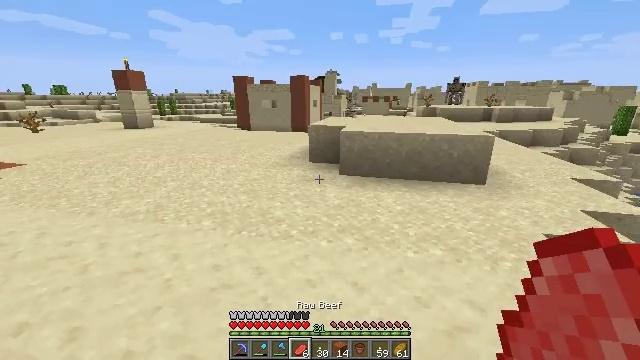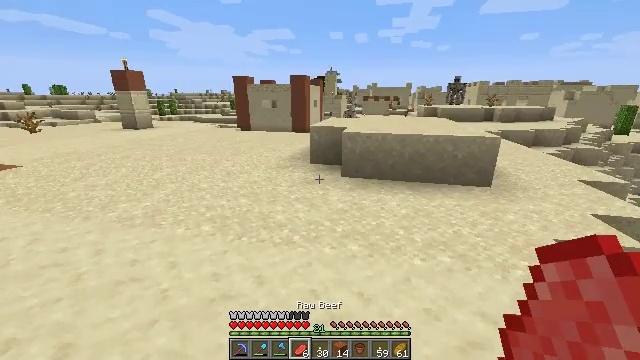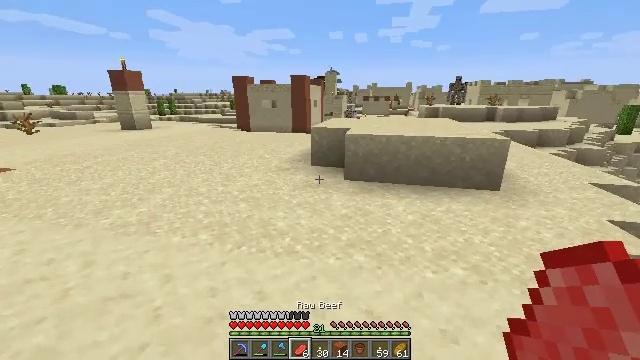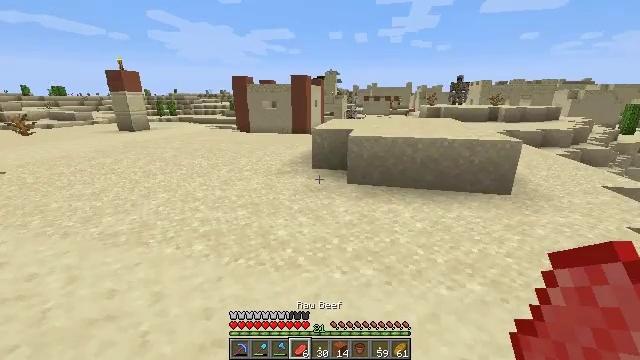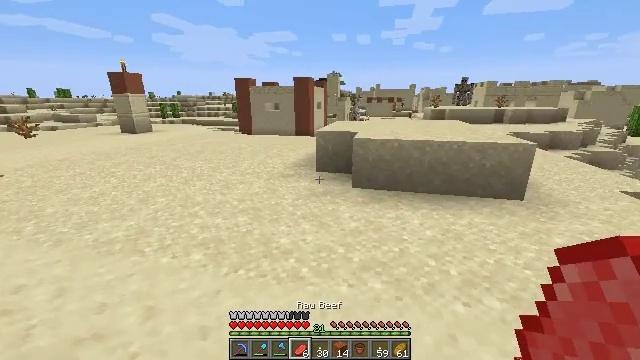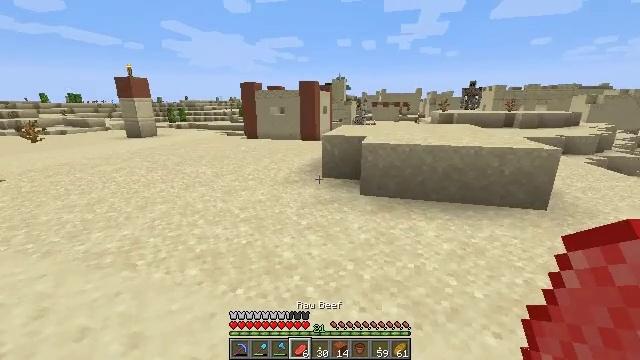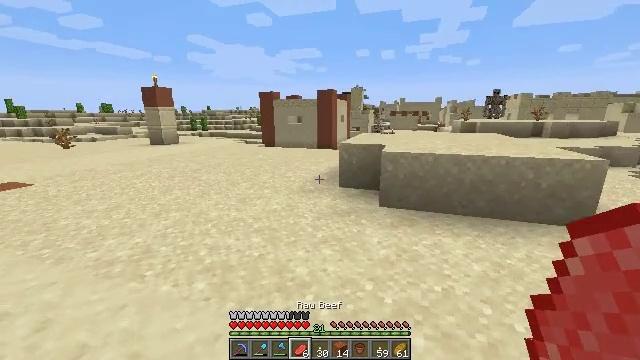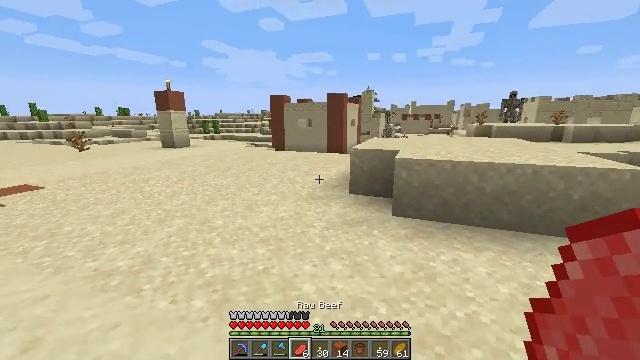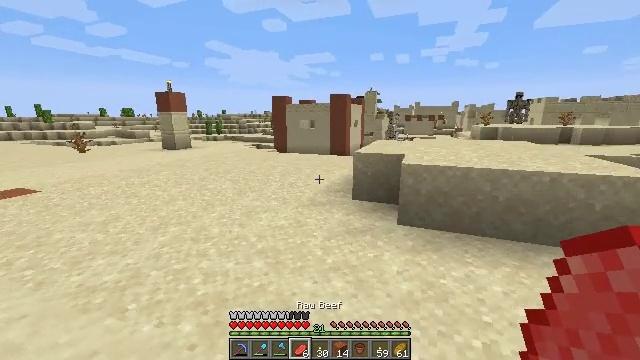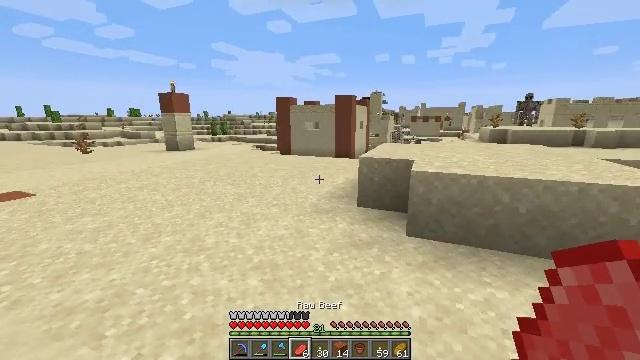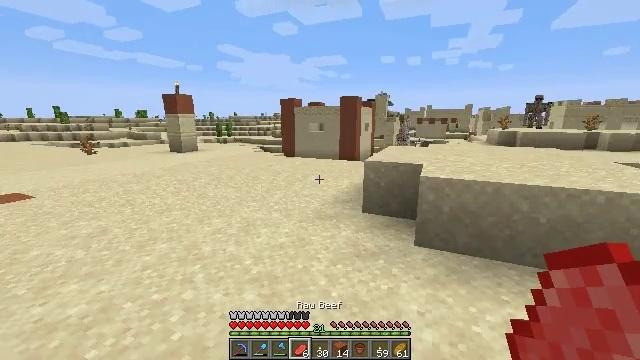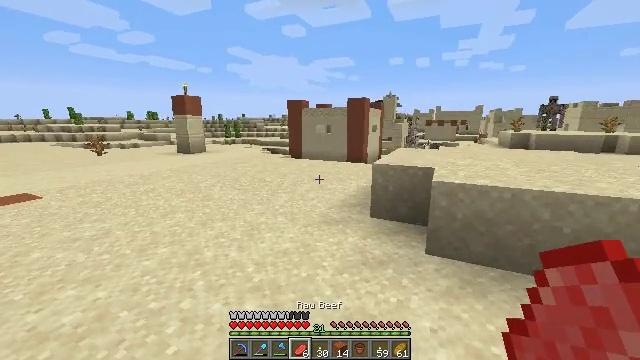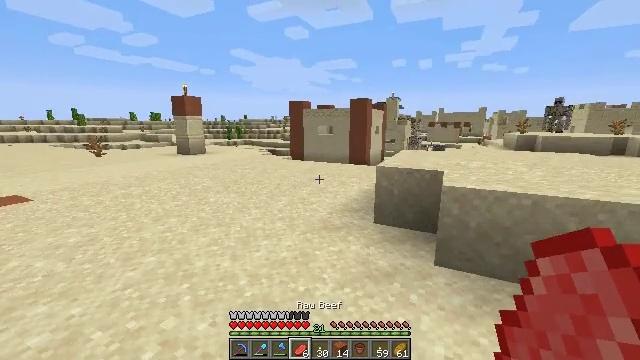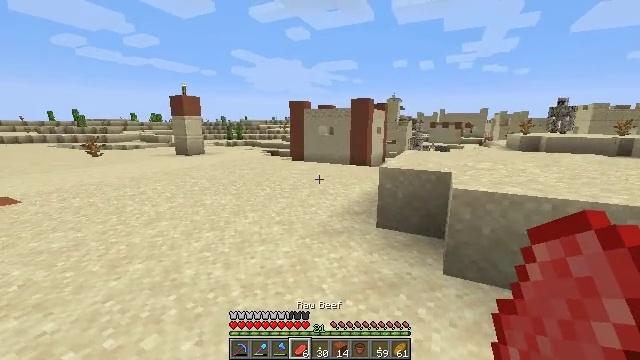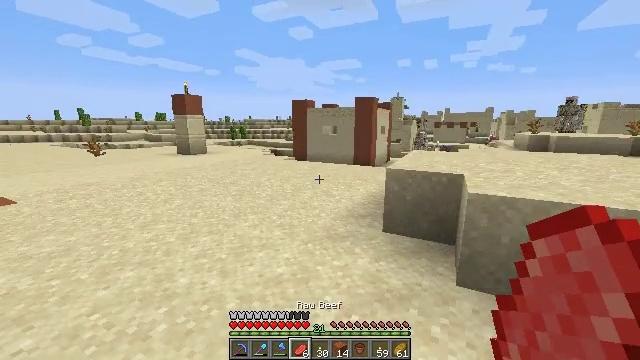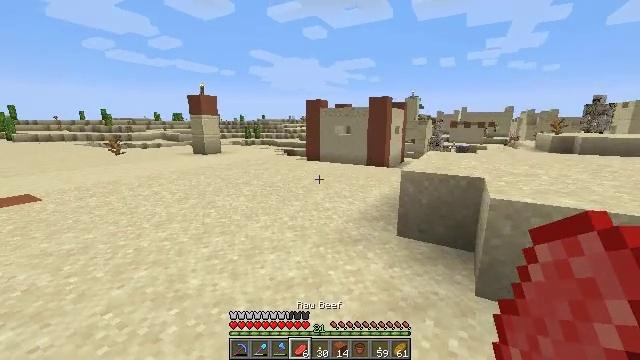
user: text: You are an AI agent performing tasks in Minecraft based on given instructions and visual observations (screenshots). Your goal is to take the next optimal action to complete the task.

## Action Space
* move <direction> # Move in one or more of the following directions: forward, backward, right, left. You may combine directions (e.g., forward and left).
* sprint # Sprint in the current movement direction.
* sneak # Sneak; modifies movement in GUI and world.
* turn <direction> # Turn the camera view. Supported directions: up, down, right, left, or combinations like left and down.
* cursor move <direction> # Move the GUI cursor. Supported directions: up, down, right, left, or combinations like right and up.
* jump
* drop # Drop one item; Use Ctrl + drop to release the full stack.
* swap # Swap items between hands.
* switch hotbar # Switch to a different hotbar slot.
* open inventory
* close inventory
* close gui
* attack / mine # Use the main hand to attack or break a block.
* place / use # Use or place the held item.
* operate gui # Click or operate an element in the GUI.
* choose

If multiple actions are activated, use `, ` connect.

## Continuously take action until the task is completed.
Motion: motion action
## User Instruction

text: Break the acacia fence to collect it.
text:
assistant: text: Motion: move forward
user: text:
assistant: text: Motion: move forward
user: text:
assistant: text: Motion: move forward
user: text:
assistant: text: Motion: move forward
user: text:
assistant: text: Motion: move forward, turn left
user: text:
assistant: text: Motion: move forward, turn left and up
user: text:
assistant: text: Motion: move forward, turn left
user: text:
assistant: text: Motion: move forward
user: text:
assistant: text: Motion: move forward, turn left
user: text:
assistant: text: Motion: move forward, turn left
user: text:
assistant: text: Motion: move forward, turn left
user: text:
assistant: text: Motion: move forward
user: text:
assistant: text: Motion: move forward
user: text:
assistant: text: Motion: move forward
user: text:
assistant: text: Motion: move forward, turn left
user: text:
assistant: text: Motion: move forward, turn left
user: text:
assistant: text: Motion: move forward, turn left
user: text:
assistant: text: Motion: move forward, turn left
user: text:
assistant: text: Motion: move forward
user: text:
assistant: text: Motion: move forward
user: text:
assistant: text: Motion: open inventory
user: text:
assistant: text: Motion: open inventory
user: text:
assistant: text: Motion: open inventory
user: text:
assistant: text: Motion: no_op
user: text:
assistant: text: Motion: cursor move right and up
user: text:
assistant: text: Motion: cursor move right and up
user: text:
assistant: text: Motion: cursor move right
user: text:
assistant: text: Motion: cursor move right
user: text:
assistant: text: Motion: no_op
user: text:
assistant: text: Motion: no_op